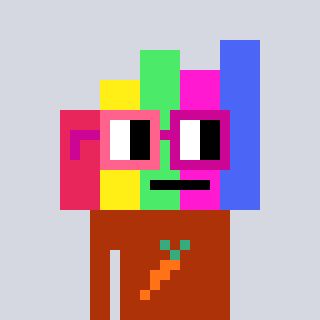
a pixel art character with square pink and red glasses, a bar chart-shaped head and a hotbrown-colored body on a cool background